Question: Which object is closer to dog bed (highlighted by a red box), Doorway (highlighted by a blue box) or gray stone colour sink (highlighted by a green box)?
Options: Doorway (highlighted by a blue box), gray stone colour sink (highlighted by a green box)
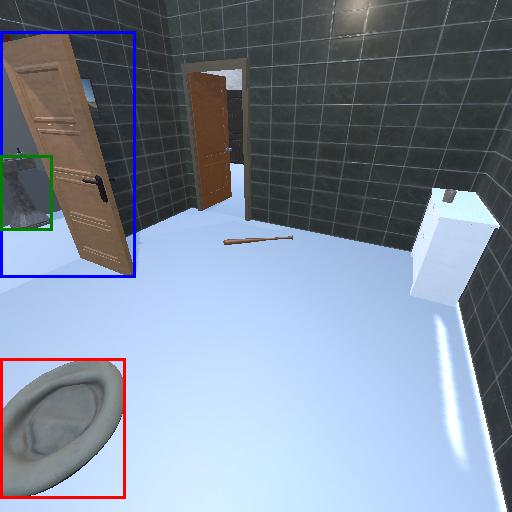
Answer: Doorway (highlighted by a blue box)